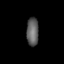
Tissue: lung
Cell type: Endothelial cells
Senescence score: 0.6254
Nuclear area (px): 333
Mean DAPI intensity: 94.994